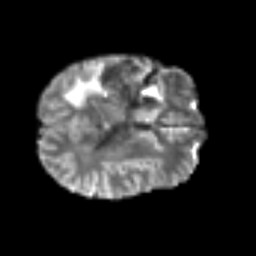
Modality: T2w
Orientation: axial
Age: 50
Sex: male
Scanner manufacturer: siemens
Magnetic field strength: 3 T
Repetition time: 6.1 s
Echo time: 0.101 s